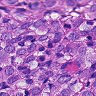
Metastatic tissue present: yes